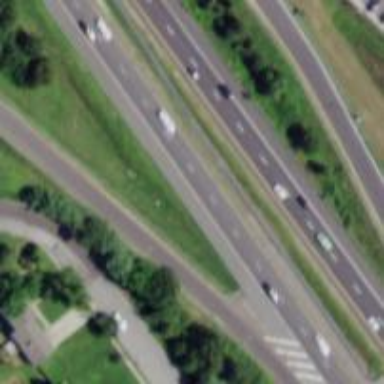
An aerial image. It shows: Urban freeway or expressway.